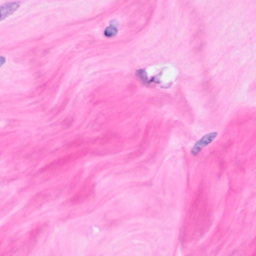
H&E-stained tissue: Breast